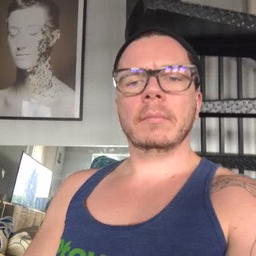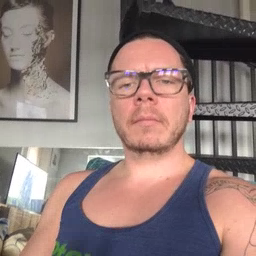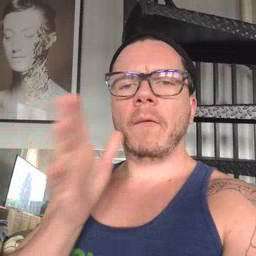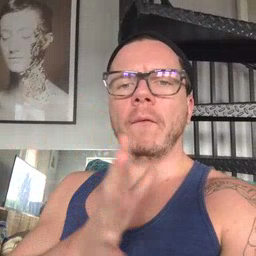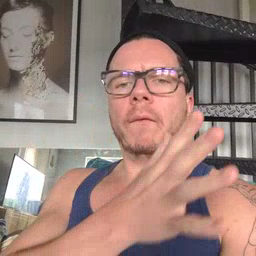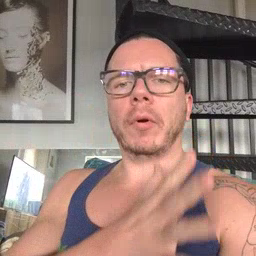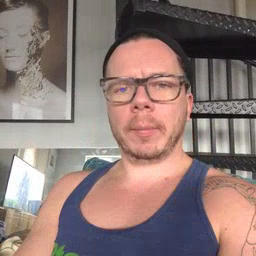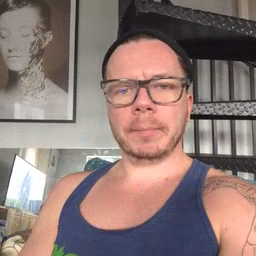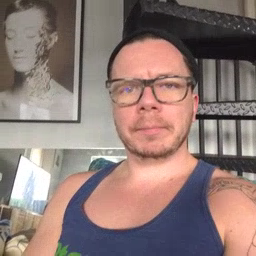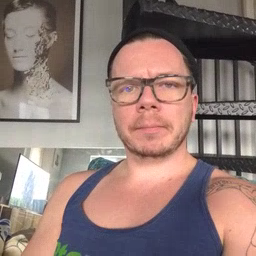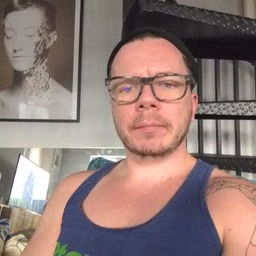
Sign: farm